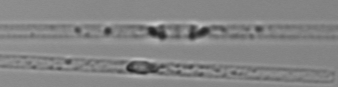
Label: Dactyliosolen_blavyanus